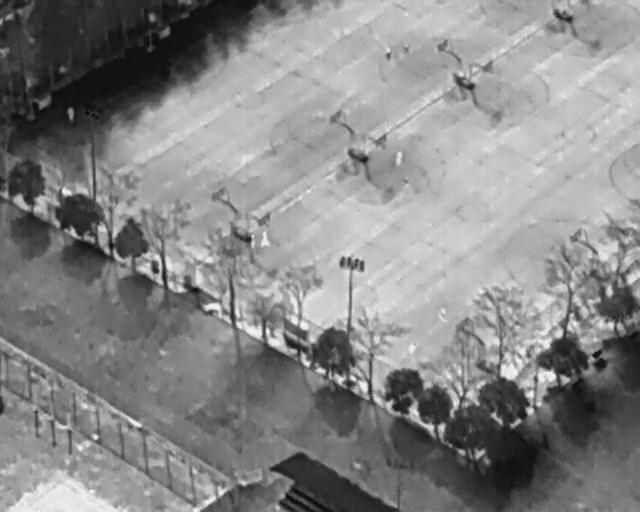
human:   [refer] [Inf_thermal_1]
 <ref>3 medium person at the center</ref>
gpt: <box>[[40, 45, 42, 47, 2], [61, 29, 63, 31, 2], [67, 60, 70, 62, 2]]</box>

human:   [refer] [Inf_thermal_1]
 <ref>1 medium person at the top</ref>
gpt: <box>[[59, 9, 62, 11, 2]]</box>

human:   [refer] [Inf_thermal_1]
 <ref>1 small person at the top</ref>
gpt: <box>[[62, 8, 64, 10, 2]]</box>